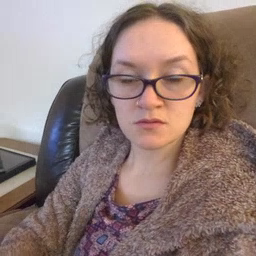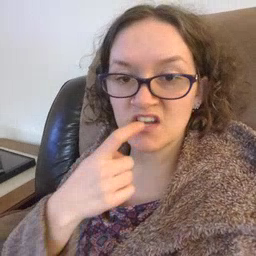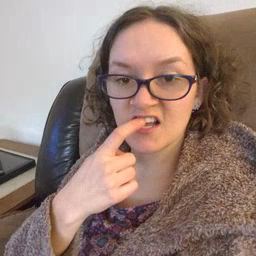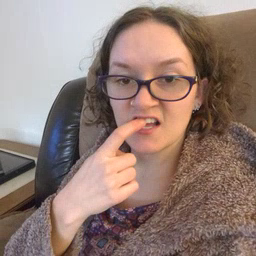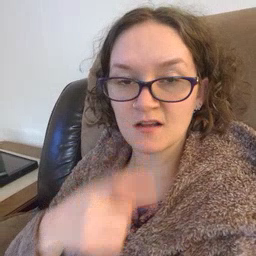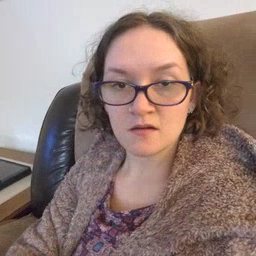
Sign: tooth